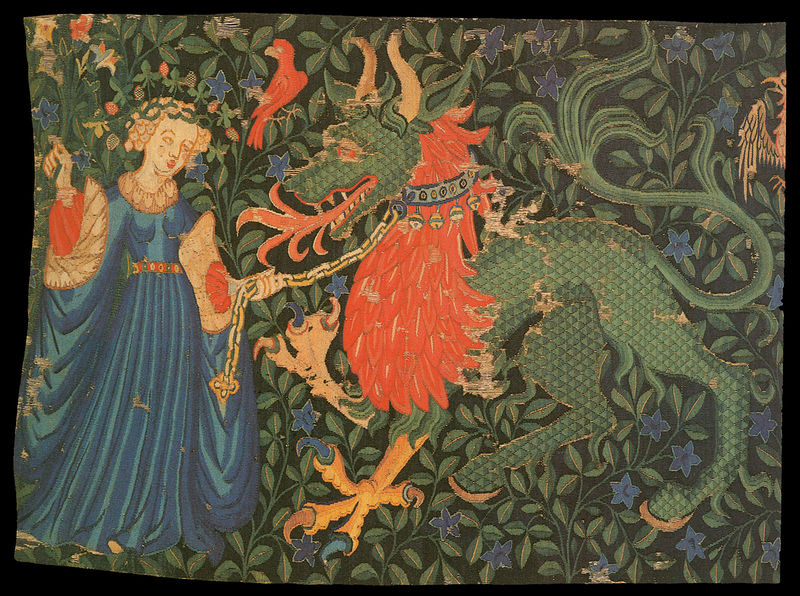
Titel: Sechs Edelleute mit Fabeltieren, Basel
Institution: Basel, Historisches Museum
Schlagwörter: blau, blätter, feuer, vogel, gelb, grün, mädchen, blumen, frau, kleid, orange, schmuck, blüten, rot, tier, tiere, teppich, ranken, halsband, kette, krallen, märchen, tapisserie, kralle, papagei, wandbehang, drachen, drache, georg, klauen, tatze, untier, kett, speiend, bändigerin, gezähmz